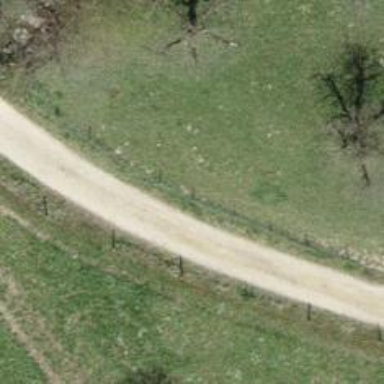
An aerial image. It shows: Gravel track with grade2 quality.